Question: I have a dynamic background image url in my web application. I used javascript to re-size my panel depending on the screen resolution. However, my background image "repeats" on larger resolution. How do I set my background image to "fit" the screen resolution programmatically?
This is my javascript on back-end:
'''
<script language="javascript" type="text/javascript">
$(window).resize(function() {
var swidth = $(window).width();
var sheight = $(window).height();
$("#<%=Panel1.ClientID %>").height((sheight / 1.4) + "px");
$("#<%=Panel1.ClientID %>").width((swidth / 1.8) + "px");
});
</script>
'''
This is the result:

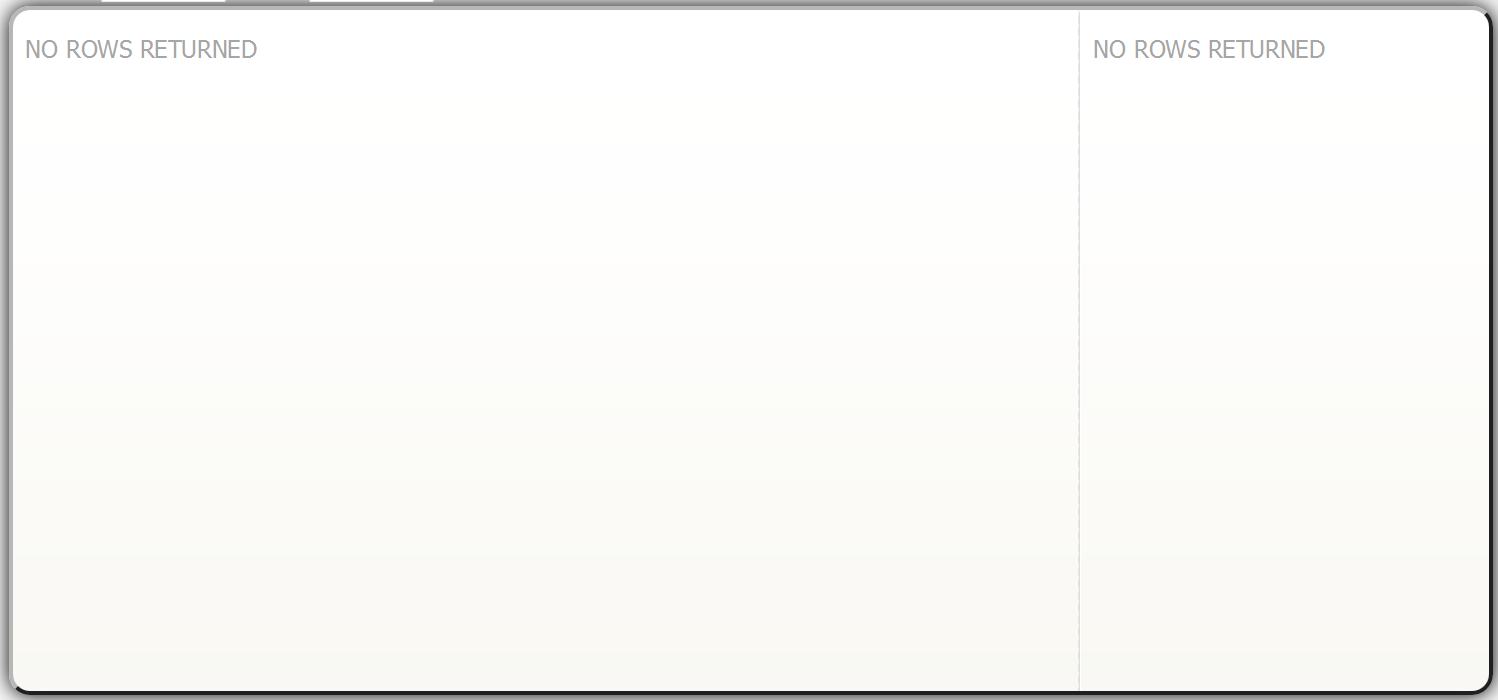
Answer: '''
panel.Attributes.Add("style", "background-repeat:no-repeat");
panel1.BackImageUrl = "~/Images/yourimage.png";
background-size:cover;
'''